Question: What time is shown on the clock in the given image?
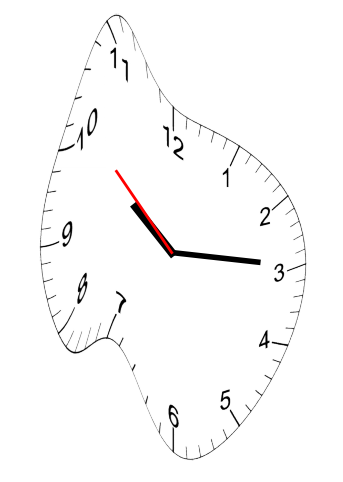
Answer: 10:14:52